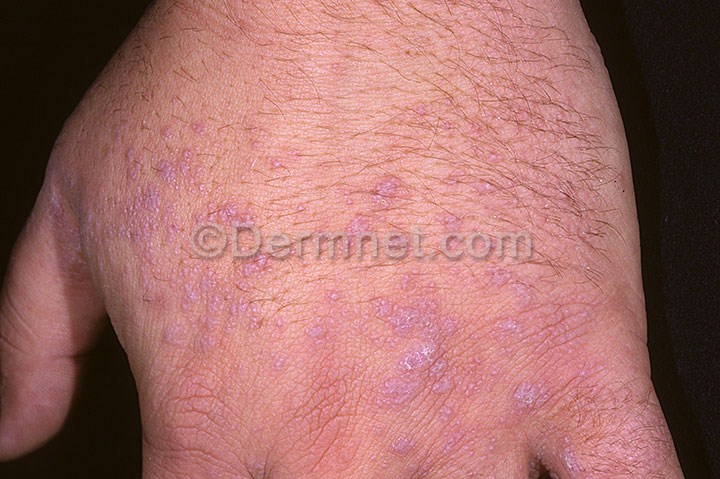
Disease: Psoriasis pictures Lichen Planus and related diseases